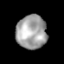
Tissue: lung
Cell type: Epithelial cells
Senescence score: 0.1928
Nuclear area (px): 1010
Mean DAPI intensity: 162.749